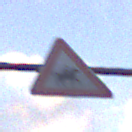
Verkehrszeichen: ReiterLinks
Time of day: SunriseSunset
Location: Outdoor (Nature)
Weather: PartlyCloudy
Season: NotSpecified
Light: Natural